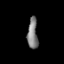
Tissue: lung
Cell type: Endothelial cells
Senescence score: 0.6245
Nuclear area (px): 312
Mean DAPI intensity: 127.128